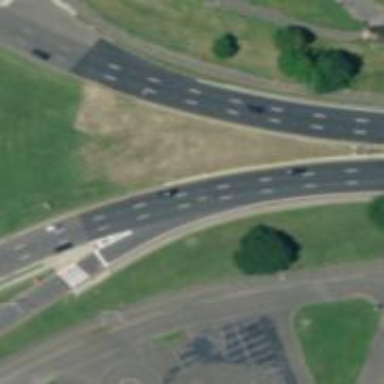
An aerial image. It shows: Asphalt road with primary link designation.